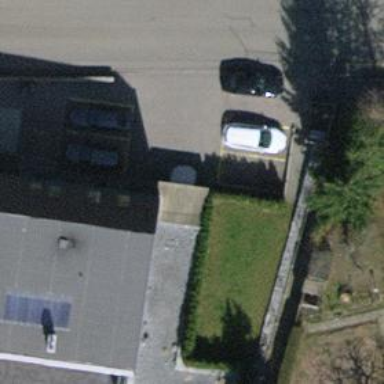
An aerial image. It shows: Parking entrance.